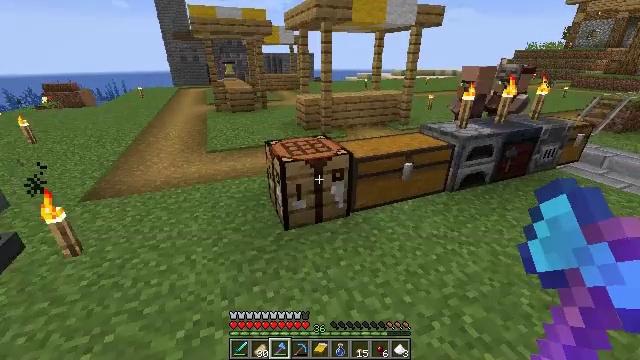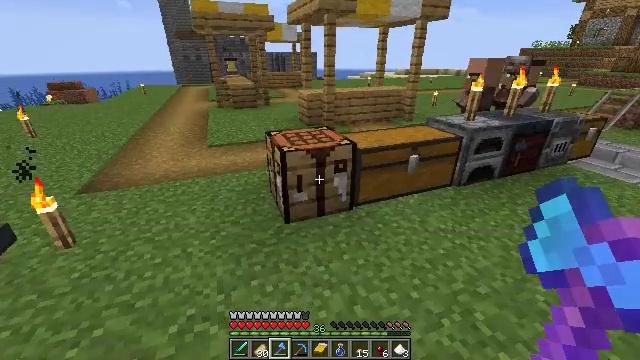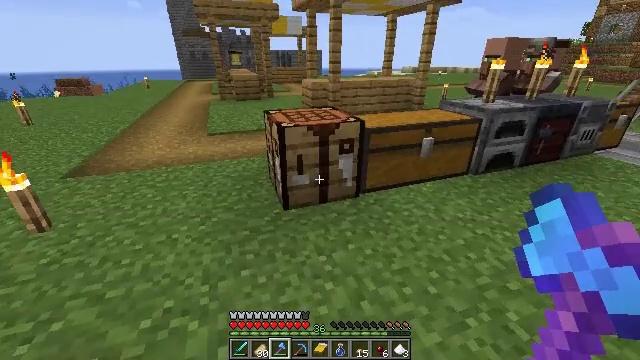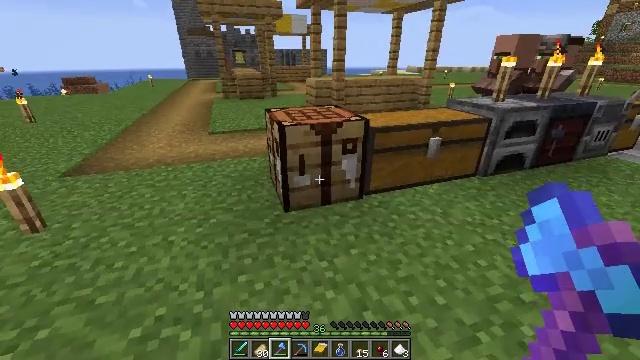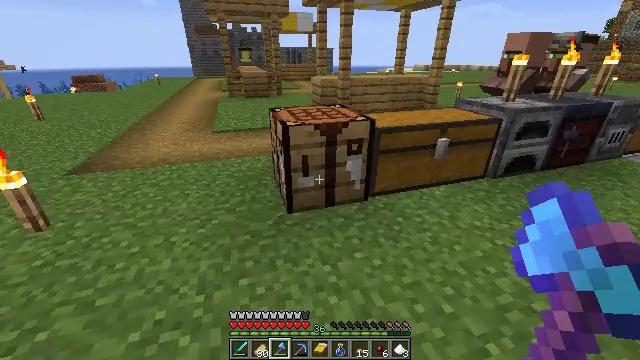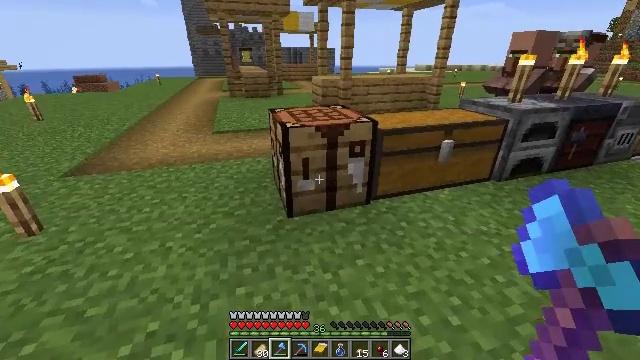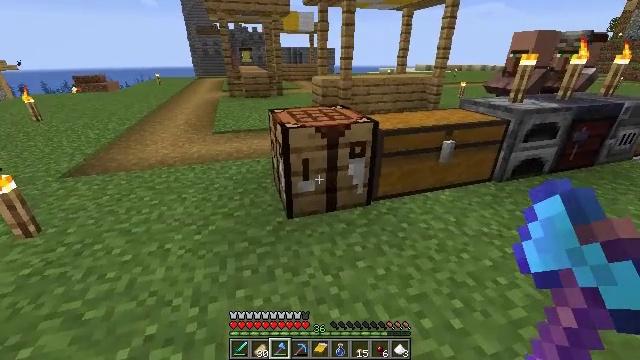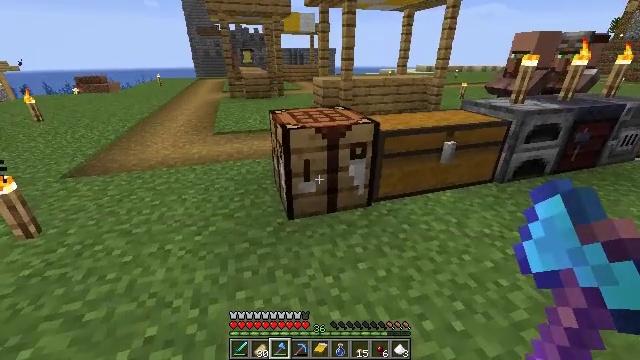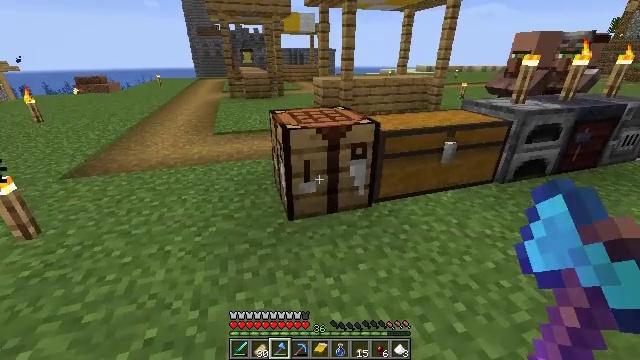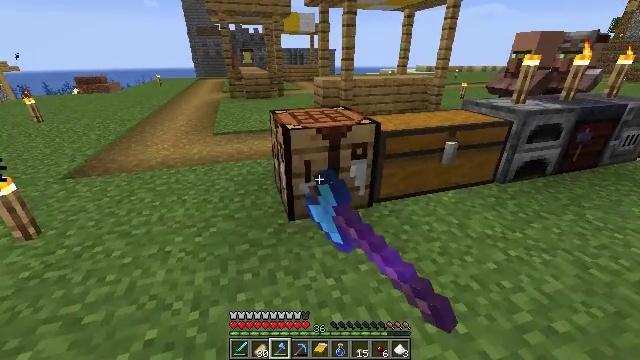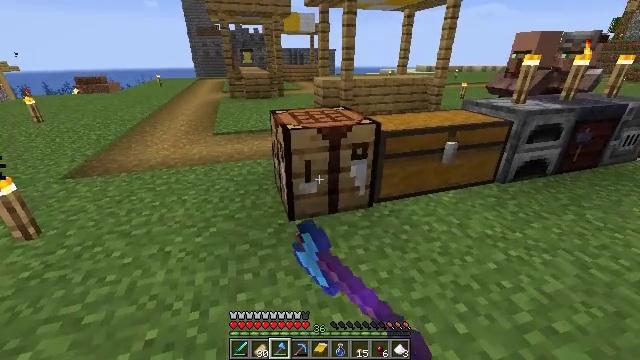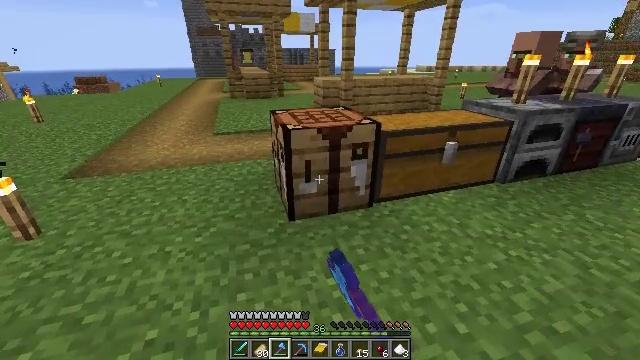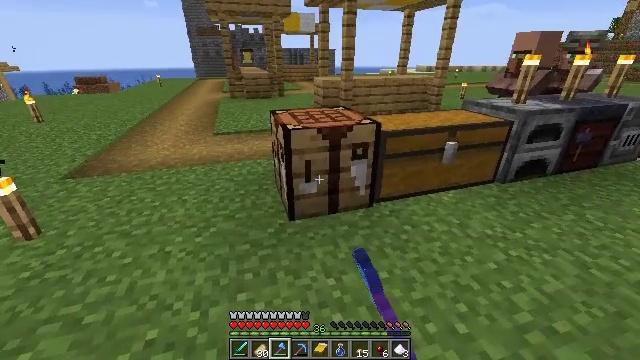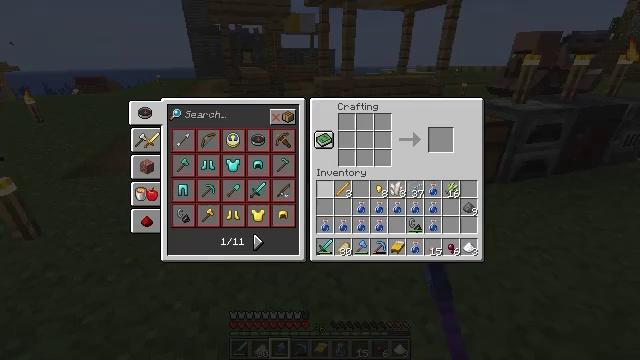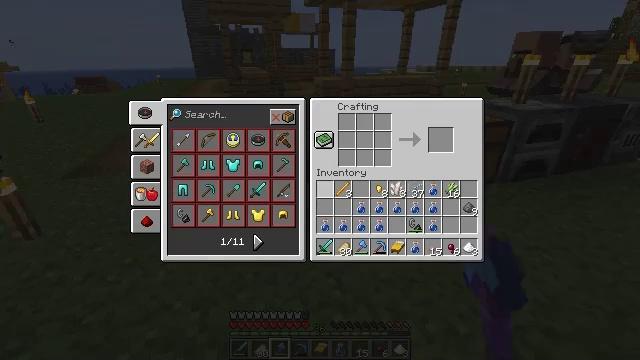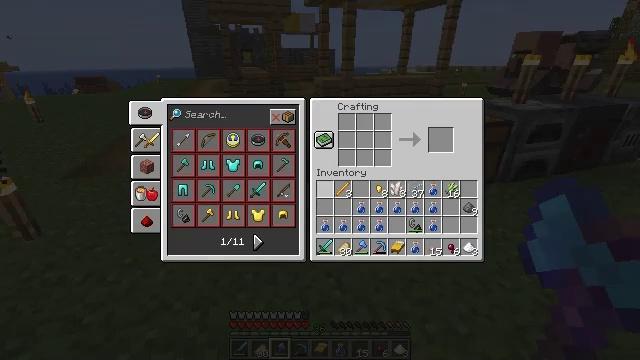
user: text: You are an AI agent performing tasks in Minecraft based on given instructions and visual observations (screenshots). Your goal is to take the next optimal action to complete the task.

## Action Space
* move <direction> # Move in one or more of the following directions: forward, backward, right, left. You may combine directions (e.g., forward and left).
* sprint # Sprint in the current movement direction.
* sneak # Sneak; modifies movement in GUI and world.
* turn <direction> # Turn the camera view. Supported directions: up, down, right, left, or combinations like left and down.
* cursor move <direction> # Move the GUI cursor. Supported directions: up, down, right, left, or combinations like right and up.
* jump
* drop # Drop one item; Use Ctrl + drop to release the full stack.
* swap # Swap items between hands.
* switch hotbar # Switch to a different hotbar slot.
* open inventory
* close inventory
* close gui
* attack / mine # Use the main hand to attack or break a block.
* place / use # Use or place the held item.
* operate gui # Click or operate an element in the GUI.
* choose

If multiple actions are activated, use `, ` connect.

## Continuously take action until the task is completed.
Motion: motion action
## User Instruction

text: Craft fermented spider eye in the crafting menu.
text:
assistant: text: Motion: no_op
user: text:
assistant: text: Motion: turn left
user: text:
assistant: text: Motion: no_op
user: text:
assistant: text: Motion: turn left
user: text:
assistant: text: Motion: no_op
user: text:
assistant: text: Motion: no_op
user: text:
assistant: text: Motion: no_op
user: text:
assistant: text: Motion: use / place
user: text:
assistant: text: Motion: use / place
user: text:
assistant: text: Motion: use / place
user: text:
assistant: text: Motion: use / place
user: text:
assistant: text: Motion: no_op
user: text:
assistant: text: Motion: open gui
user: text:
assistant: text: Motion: no_op
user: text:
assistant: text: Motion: no_op
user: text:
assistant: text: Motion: no_op
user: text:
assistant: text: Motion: no_op
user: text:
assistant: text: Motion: no_op
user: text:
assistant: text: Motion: no_op
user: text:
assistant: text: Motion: no_op
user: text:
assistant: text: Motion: no_op
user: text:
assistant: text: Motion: no_op
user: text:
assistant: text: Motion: cursor move right
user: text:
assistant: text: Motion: cursor move right
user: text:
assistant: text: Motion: cursor move right
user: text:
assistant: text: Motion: cursor move right
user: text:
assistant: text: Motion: no_op
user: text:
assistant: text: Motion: cursor move right
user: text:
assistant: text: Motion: cursor move right and down
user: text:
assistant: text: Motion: no_op